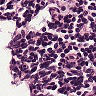
Metastatic tissue present: no